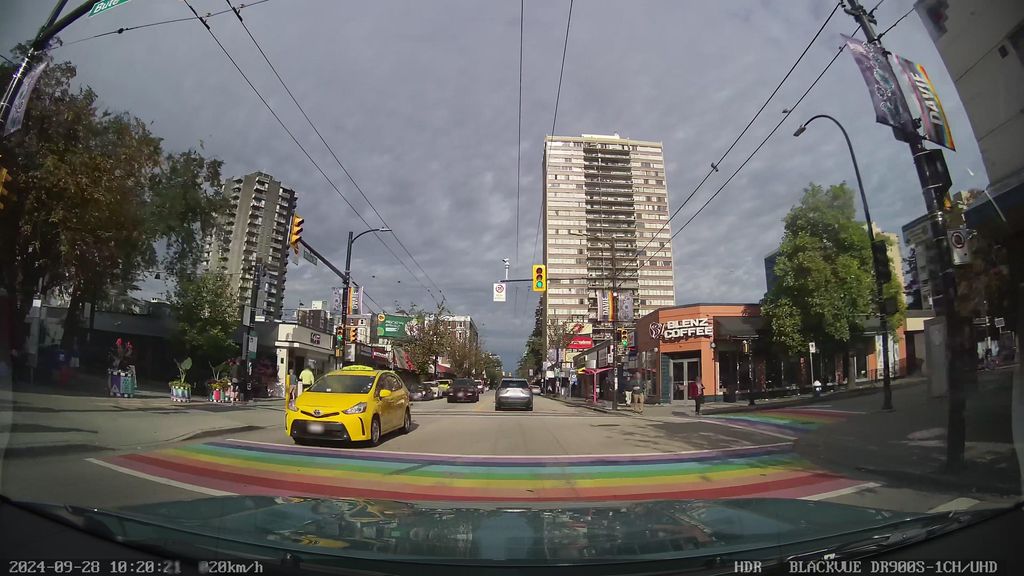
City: vancouver